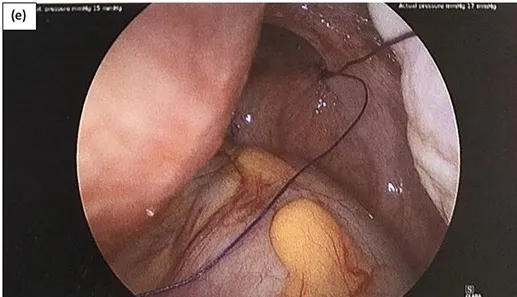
The peritoneal defect was repaired with a single figure of 8 stich using 0 PDS suture.
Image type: endoscopy (other_endoscopy)